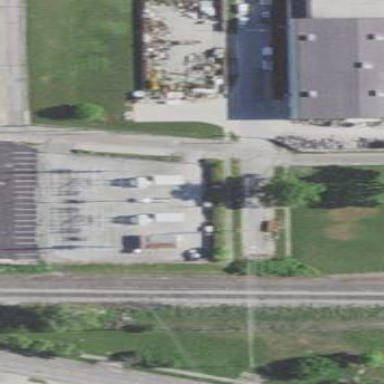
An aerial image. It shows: Power substation.